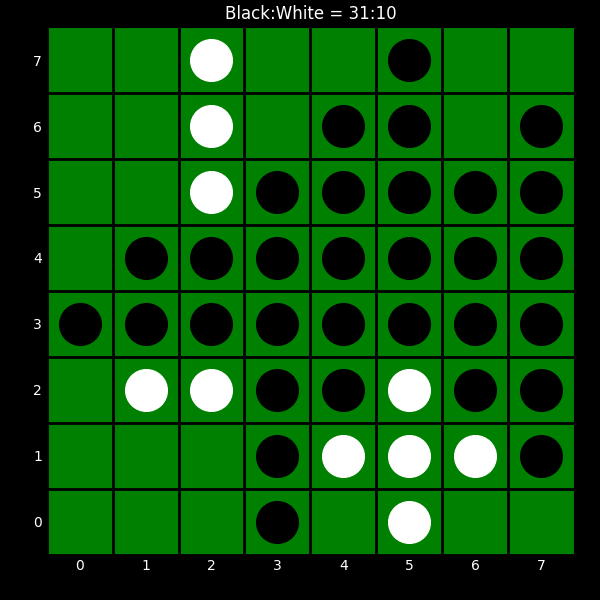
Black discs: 31
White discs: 10